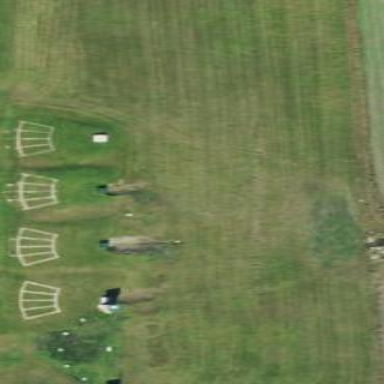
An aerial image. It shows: Shooting range on leisure land pitch.